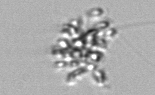
Label: Chaetoceros_didymus_TAG_external_flagellate